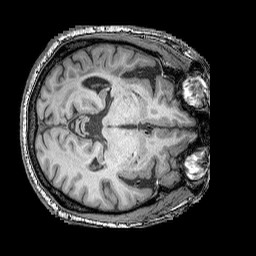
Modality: T1w
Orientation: axial
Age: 58
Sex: male
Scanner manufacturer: siemens
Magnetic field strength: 3 T
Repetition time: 2.25 s
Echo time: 0.00411 s